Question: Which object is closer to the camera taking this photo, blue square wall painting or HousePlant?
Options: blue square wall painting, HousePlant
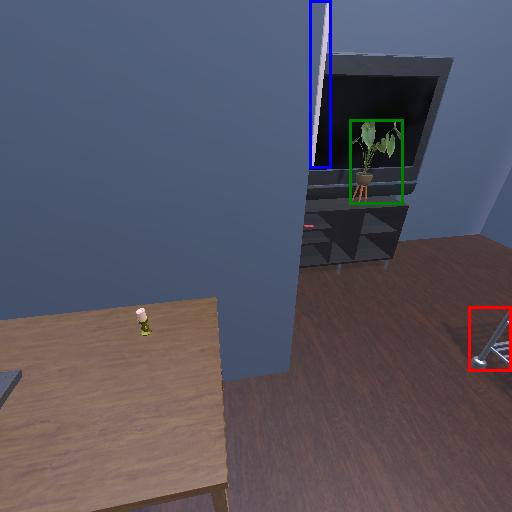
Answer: blue square wall painting